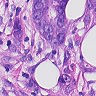
Metastatic tissue present: yes